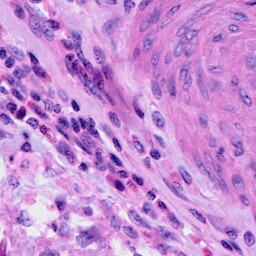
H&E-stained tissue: Cervix